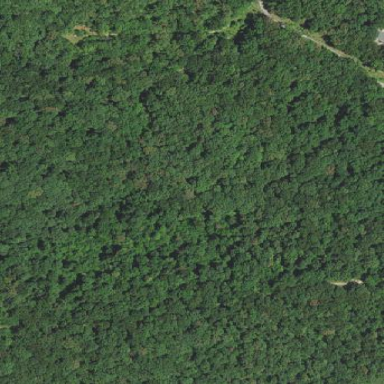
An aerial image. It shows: Mixed woodland area with variety of leaf types and cycles.